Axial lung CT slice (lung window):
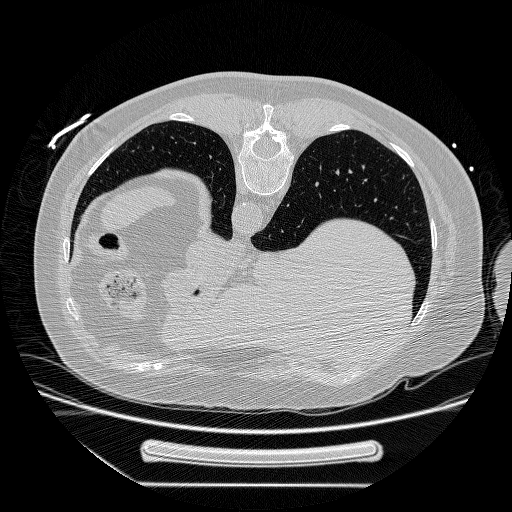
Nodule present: no